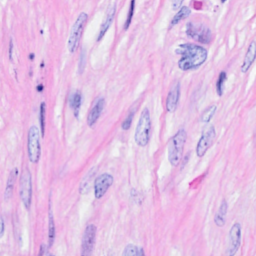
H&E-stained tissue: Breast